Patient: sex F, age 61
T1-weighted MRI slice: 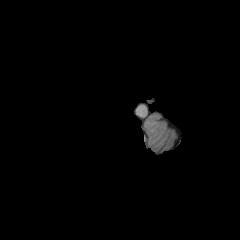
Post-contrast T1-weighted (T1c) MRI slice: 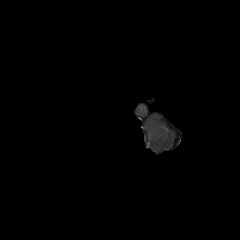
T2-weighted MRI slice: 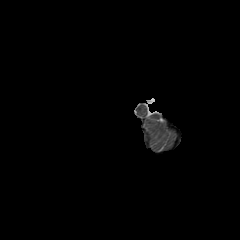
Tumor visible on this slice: no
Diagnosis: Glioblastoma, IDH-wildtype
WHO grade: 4